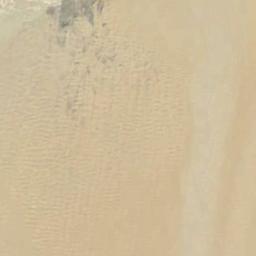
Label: desert